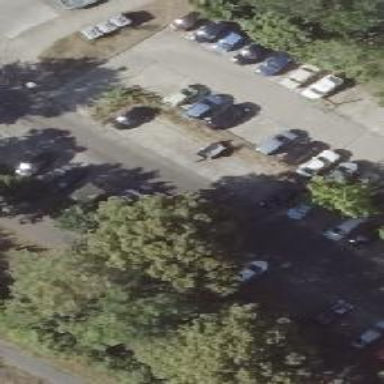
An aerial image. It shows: Street side parking area.